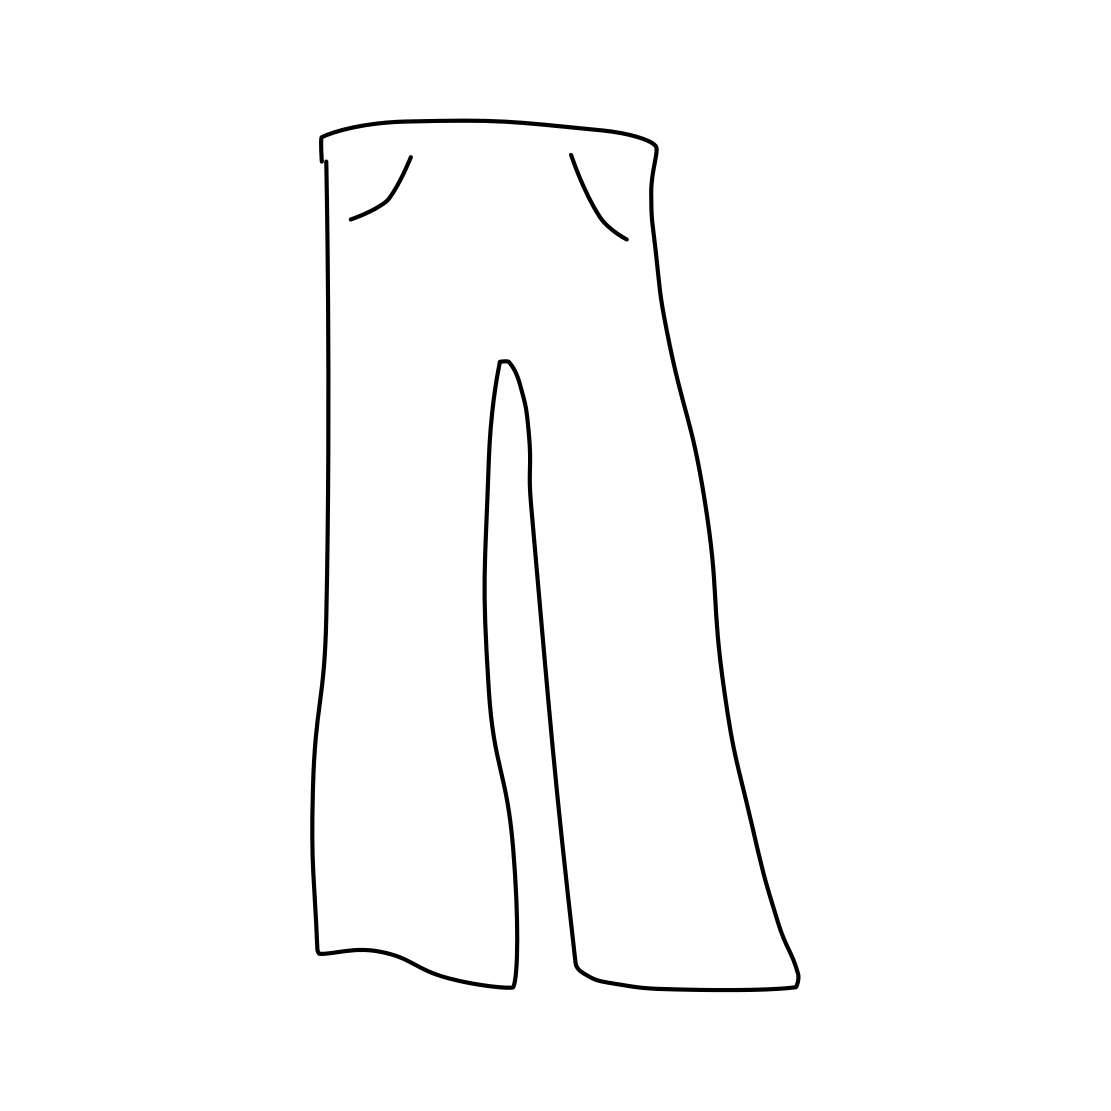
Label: trousers